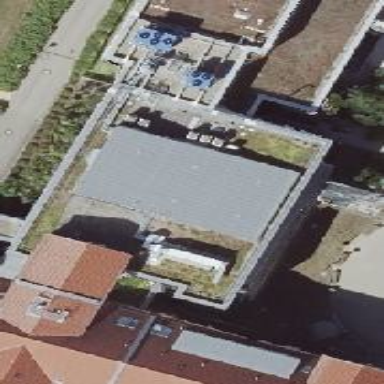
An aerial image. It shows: Hospital building.